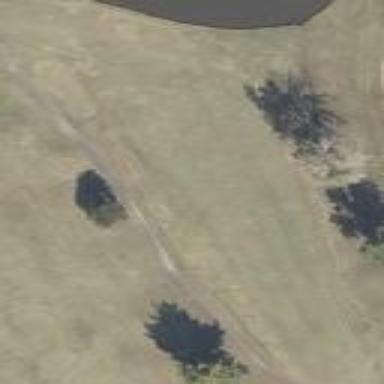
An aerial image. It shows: Grassy area designated as golf fairway.